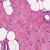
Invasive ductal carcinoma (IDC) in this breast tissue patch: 0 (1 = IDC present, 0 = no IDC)